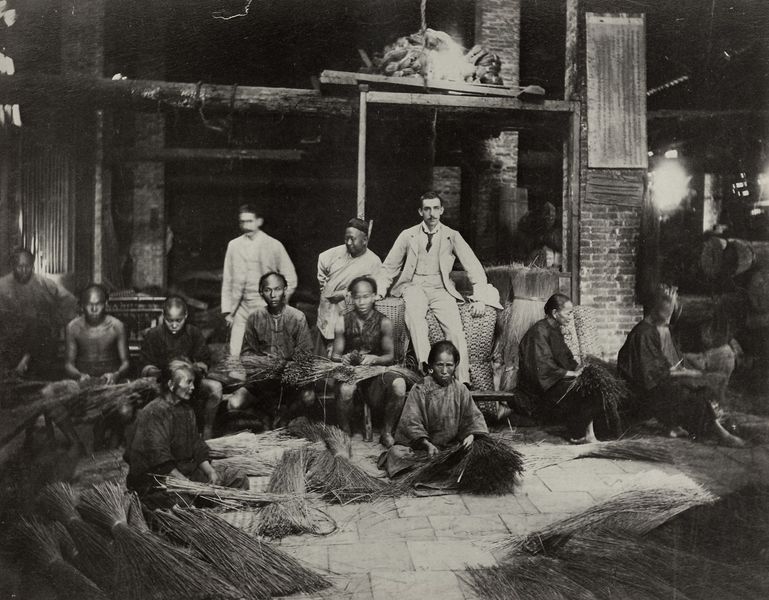
Titel: Westliche Kaufleute in einer Rotangpalmen Fabrik
Künstler: Chinesischer Photograph
Schlagwörter: gruppe, mann, weiß, frauen, menschen, männer, schwarz, stroh, gebäude, herren, anzug, anzüge, steine, innenraum, schilf, zweige, boden, interieur, familie, arbeit, kinder, pflaster, arbeiterinnen, bündel, ernte, garben, getreide, reisig, afrika, mauer, hof, fabrik, arbeiter, krawatte, besen, halle, foto, fotografie, mauerwerk, asien, photo, china, handwerk, weiße, afrikaner, dunkelhäutig, manufaktur, steinboden, kolonie, lager, schilff, kolonien, binsen, asiaten, aufseher, eingeborene, indios, europäer, sklaverei, ausland, unterdruck